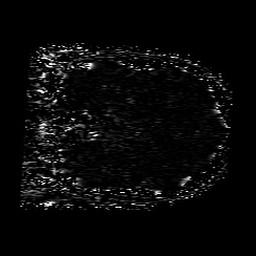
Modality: SWI
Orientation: coronal
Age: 76
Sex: female
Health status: ill
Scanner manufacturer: philips
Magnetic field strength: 3 T
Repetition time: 0.031 s